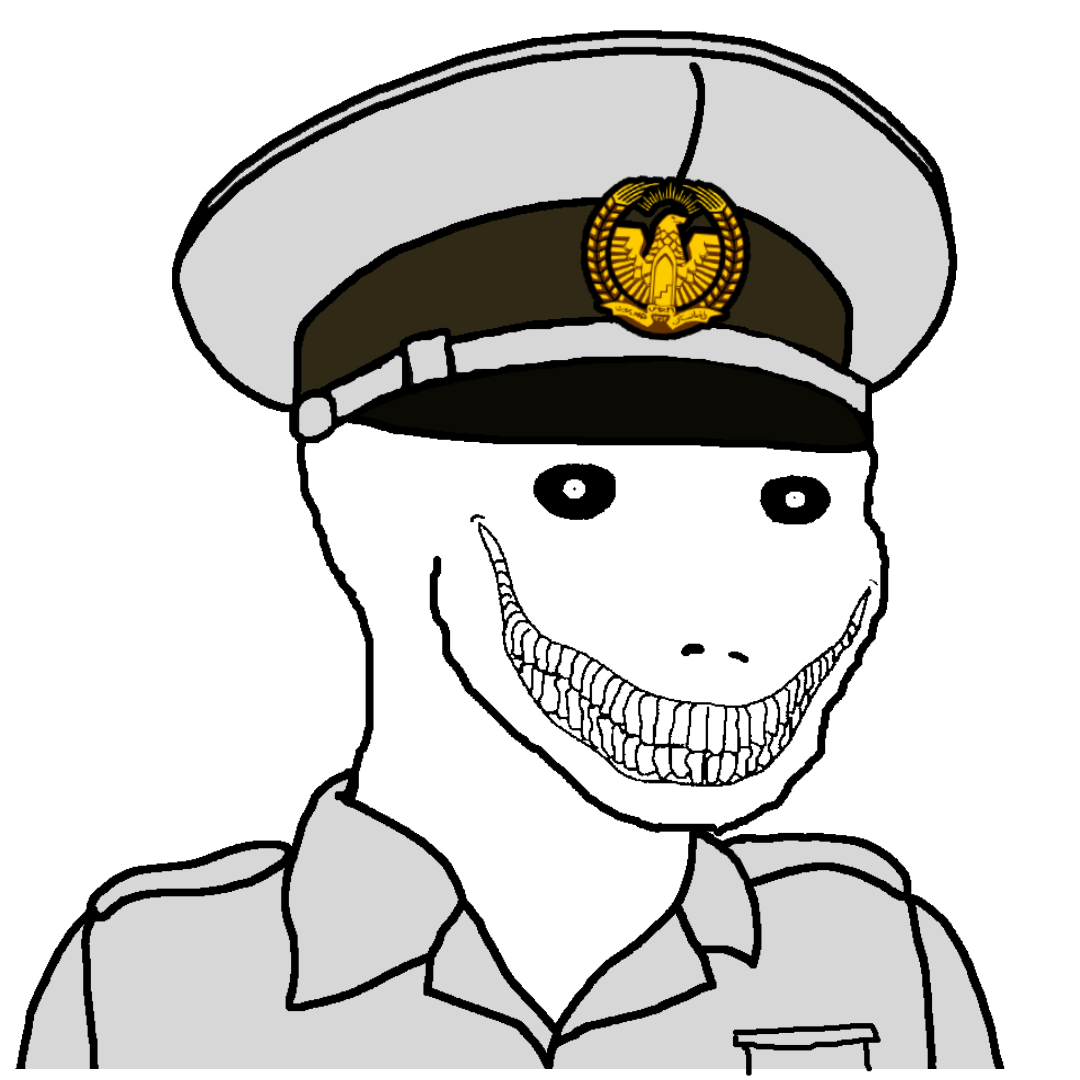
Label: 5_Oomer